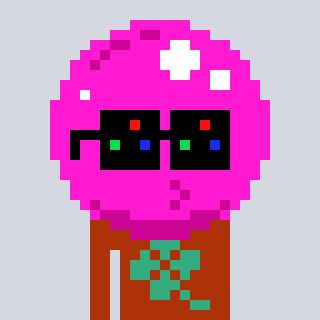
a pixel art character with square black sunglasses, a bubblegum-shaped head and a hotbrown-colored body on a cool background